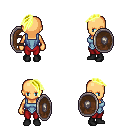
a pixel art fantasy rpg character, female body template, human, tanned skin, blue vest, red pants, gold long mohawk hairstyle, black shoes, shield, four views (front, back, left, right), 2x2 character sprite sheet, small pixel art, hard edges, no anti-aliasing